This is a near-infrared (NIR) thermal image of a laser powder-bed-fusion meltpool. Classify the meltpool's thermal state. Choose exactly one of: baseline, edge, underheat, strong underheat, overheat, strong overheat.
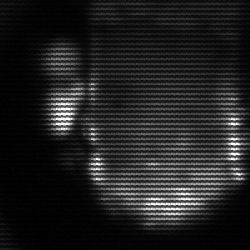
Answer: baseline